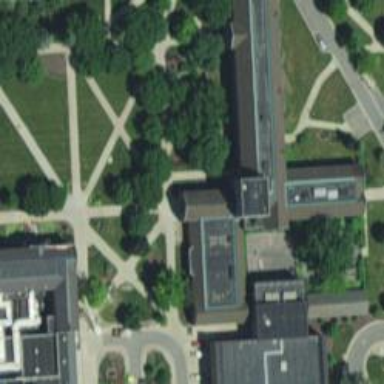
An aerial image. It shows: View of university building.